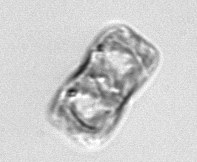
Label: pennate_morphotype1